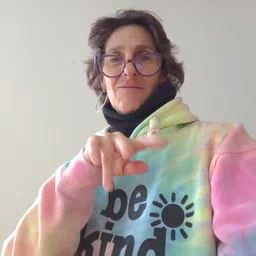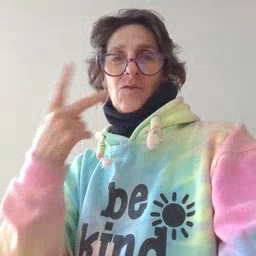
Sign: fall